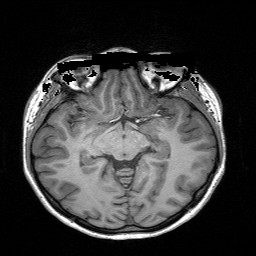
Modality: T1w
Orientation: coronal